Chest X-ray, PA view. Patient: 20 years old, sex M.
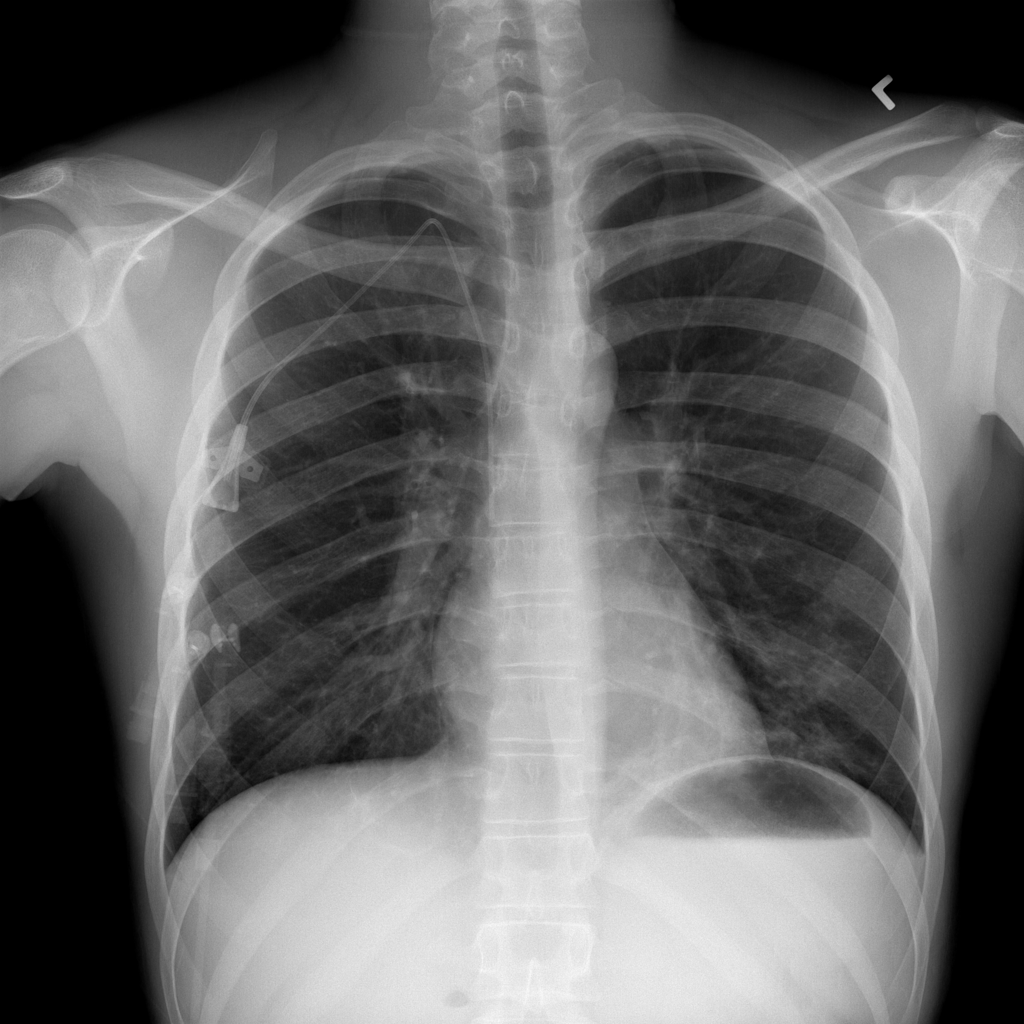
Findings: No Finding